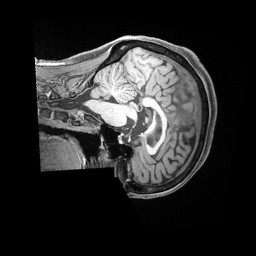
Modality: T1w
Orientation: sagittal
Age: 65
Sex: female
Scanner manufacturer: siemens
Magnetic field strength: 3 T
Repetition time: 2.5 s
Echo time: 0.00222 s